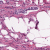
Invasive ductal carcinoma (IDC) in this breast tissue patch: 1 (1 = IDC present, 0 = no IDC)